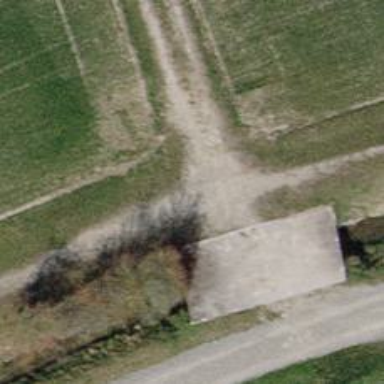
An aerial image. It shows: Gravel track road with bridge.